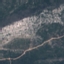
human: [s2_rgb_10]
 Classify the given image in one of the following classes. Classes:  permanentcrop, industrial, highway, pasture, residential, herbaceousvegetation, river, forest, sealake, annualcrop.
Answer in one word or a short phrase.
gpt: HerbaceousVegetation